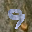
Label: 9